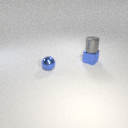
small blue metal cube to the right of small blue metal sphere